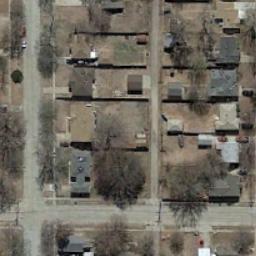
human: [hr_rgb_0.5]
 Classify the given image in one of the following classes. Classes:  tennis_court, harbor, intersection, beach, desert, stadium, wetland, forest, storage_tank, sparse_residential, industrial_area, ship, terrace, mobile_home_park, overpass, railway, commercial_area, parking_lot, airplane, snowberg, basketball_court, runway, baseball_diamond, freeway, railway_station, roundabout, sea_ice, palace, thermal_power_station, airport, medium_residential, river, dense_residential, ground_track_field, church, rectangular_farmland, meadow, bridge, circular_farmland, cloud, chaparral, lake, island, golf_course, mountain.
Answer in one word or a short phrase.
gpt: medium_residential